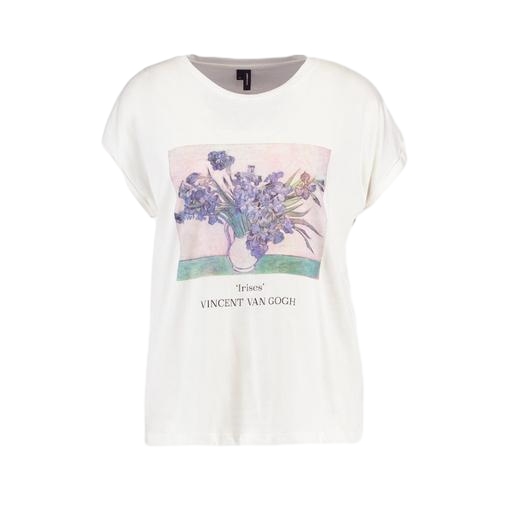
white floral graphic t-shirt, white floral graphic t-shirt only macy, art t-shirt, white background